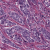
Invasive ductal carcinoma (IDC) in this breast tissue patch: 1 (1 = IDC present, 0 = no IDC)